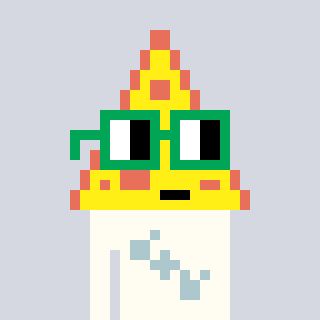
a pixel art character with square green glasses, a pizza-shaped head and a grayscale-colored body on a cool background